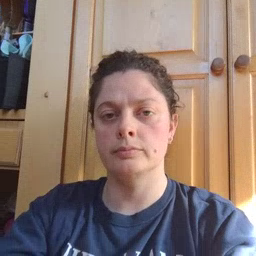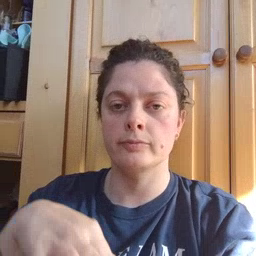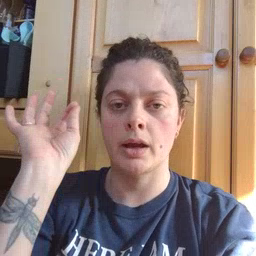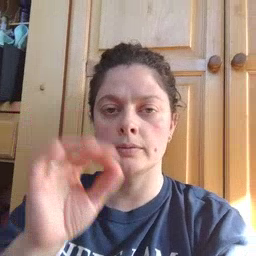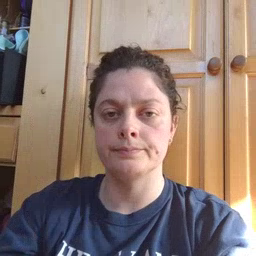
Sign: find